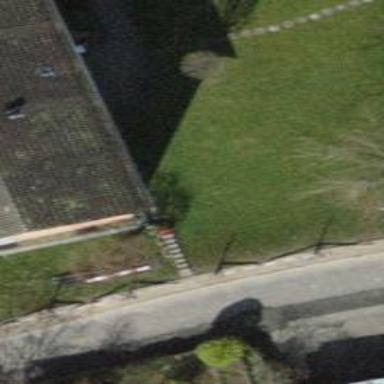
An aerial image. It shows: Set of concrete steps.